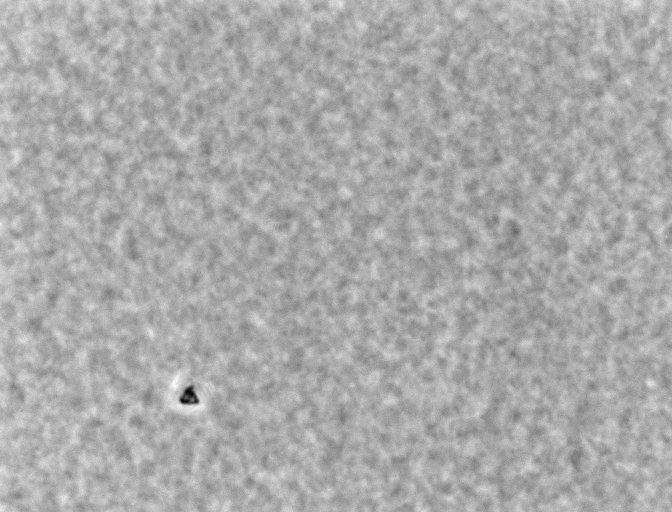
Listeria innocua